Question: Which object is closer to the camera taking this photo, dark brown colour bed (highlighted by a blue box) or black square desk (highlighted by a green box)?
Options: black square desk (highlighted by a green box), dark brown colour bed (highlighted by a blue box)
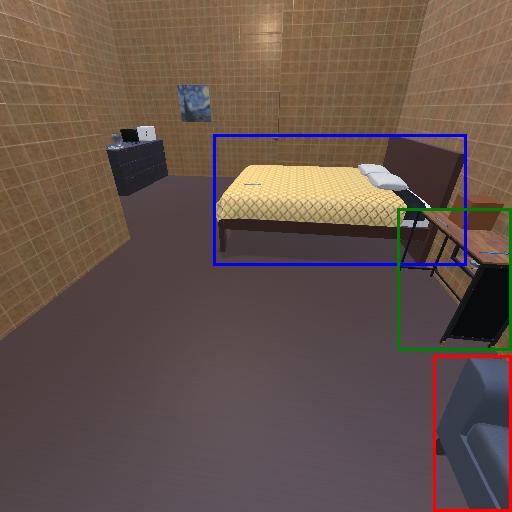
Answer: black square desk (highlighted by a green box)